Field crop: maize
Growth stage: 2
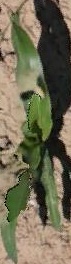
Species: maize